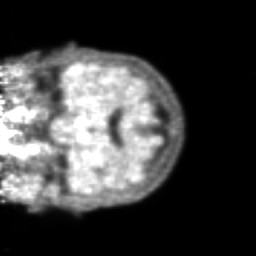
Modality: PET
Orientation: coronal
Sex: female
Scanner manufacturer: ge